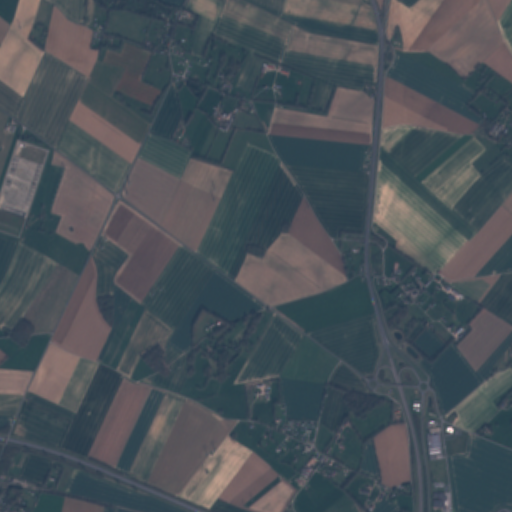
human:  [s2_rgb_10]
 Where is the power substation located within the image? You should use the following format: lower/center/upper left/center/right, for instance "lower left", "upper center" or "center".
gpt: The power substation is located in the upper left of the image.
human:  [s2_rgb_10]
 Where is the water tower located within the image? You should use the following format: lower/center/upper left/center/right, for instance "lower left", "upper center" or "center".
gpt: The water tower is located in the lower center of the image.
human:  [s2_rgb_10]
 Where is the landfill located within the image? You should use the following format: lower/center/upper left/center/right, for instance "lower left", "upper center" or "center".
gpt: There is no landfill in the image.